Interaction volume radius: 10 \u00c5
Interaction volume height: 30 \u00c5
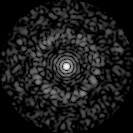
Disorder parameter: 0.8304